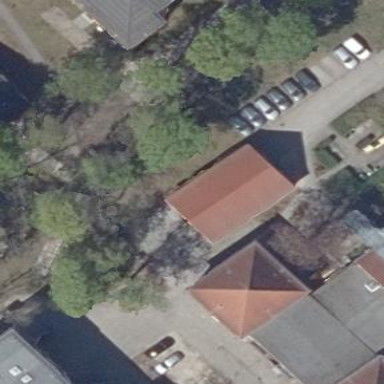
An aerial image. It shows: Office building.